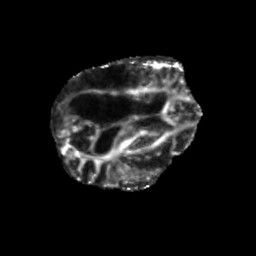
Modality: FA
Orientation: axial
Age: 65
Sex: female
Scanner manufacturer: siemens
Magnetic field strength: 3 T
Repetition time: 5.25 s
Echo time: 0.08 s